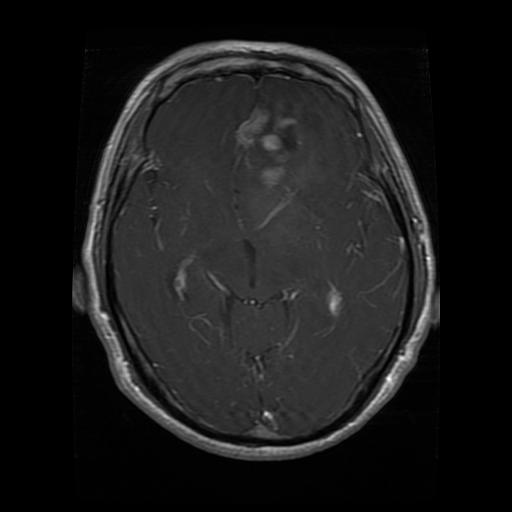
Label: glioma